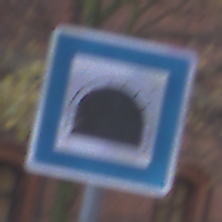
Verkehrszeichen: Tunnel
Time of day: SunriseSunset
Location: Outdoor (Urban)
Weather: Clear
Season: NotSpecified
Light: Natural